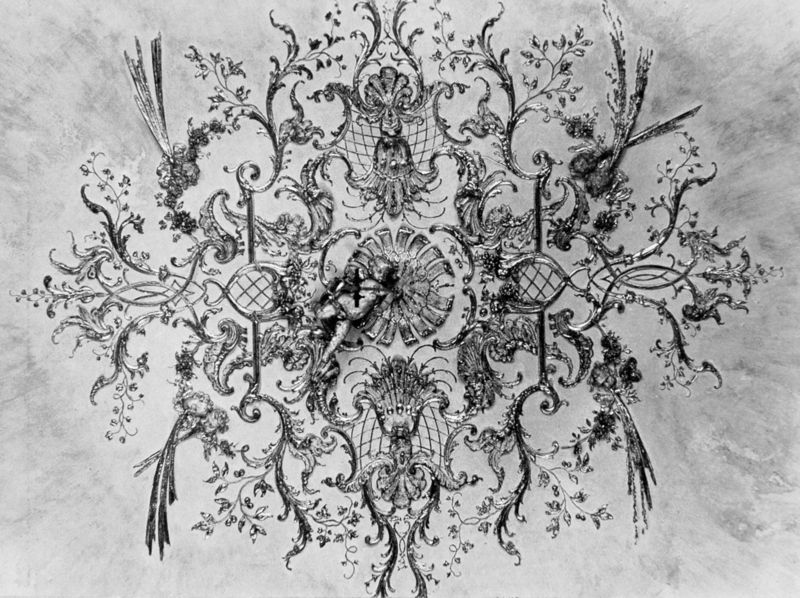
Titel: Amalienburg, Detail Deckenstuck - Mittelrosette des Kuppelsaals
Künstler: Johann Baptist Zimmermann
Standort: München
Institution: Schloß Nymphenburg
Schlagwörter: blätter, weiß, ausschnitt, blume, blumen, grau, hintergrund, schmuck, schwarz, zeichnung, blüten, schloss, fächer, muster, ornament, wand, architektur, barock, silber, innenraum, halme, natur, vögel, zweige, gitter, gold, interieur, stickerei, decke, girlande, pflanzen, rokoko, kreis, engel, putte, putto, ranken, skulptur, statue, relief, monochrom, linien, hof, dekoration, bordüre, tapete, detail, symmetrie, dekor, floral, ornamente, verzierung, stuck, junge, foto, fotografie, bögen, blütenblätter, symetrie, knabe, münchen, linie, schwarz-weiß, blanc, bleistift, entwurf, ornamental, wappen, schnörkel, rosette, blattwerk, struktur, blanche, zentrum, muschel, fresko, zierde, schnecken, zimmerdecke, filigran, mandala, ornamentik, gravure, putti, netz, raster, verwachsen, rondell, spätbarock, bébé, enfant, rocaille, aile, ange, mur, engek, feuilles, regence, amalienburg, cuvilles, branche, photo, gitterwerk, grotesque, verschnörkelt, plafond, blüen, gabriel buffrand, vergitterung, verwunden, feuille, metal, branches, or, n, grillage, arabesques, arabesque, girs, d'ore